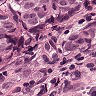
Metastatic tissue present: yes